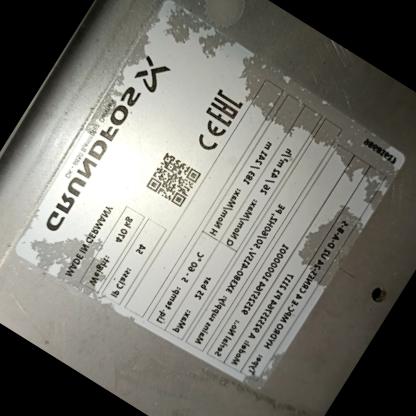
Klasa: tabliczka-znamionowa